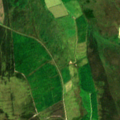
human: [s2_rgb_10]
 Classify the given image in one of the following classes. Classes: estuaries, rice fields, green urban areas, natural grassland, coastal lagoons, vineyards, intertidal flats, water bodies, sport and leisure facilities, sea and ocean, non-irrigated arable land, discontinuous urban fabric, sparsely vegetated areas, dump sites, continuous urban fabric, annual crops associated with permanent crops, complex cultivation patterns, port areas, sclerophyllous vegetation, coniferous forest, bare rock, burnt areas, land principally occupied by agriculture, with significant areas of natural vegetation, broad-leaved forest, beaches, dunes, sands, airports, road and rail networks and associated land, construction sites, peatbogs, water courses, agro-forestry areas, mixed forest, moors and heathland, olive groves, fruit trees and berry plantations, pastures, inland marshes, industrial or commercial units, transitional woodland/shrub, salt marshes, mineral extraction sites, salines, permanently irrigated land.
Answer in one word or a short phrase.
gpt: land principally occupied by agriculture, with significant areas of natural vegetation, transitional woodland/shrub, peatbogs